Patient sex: F
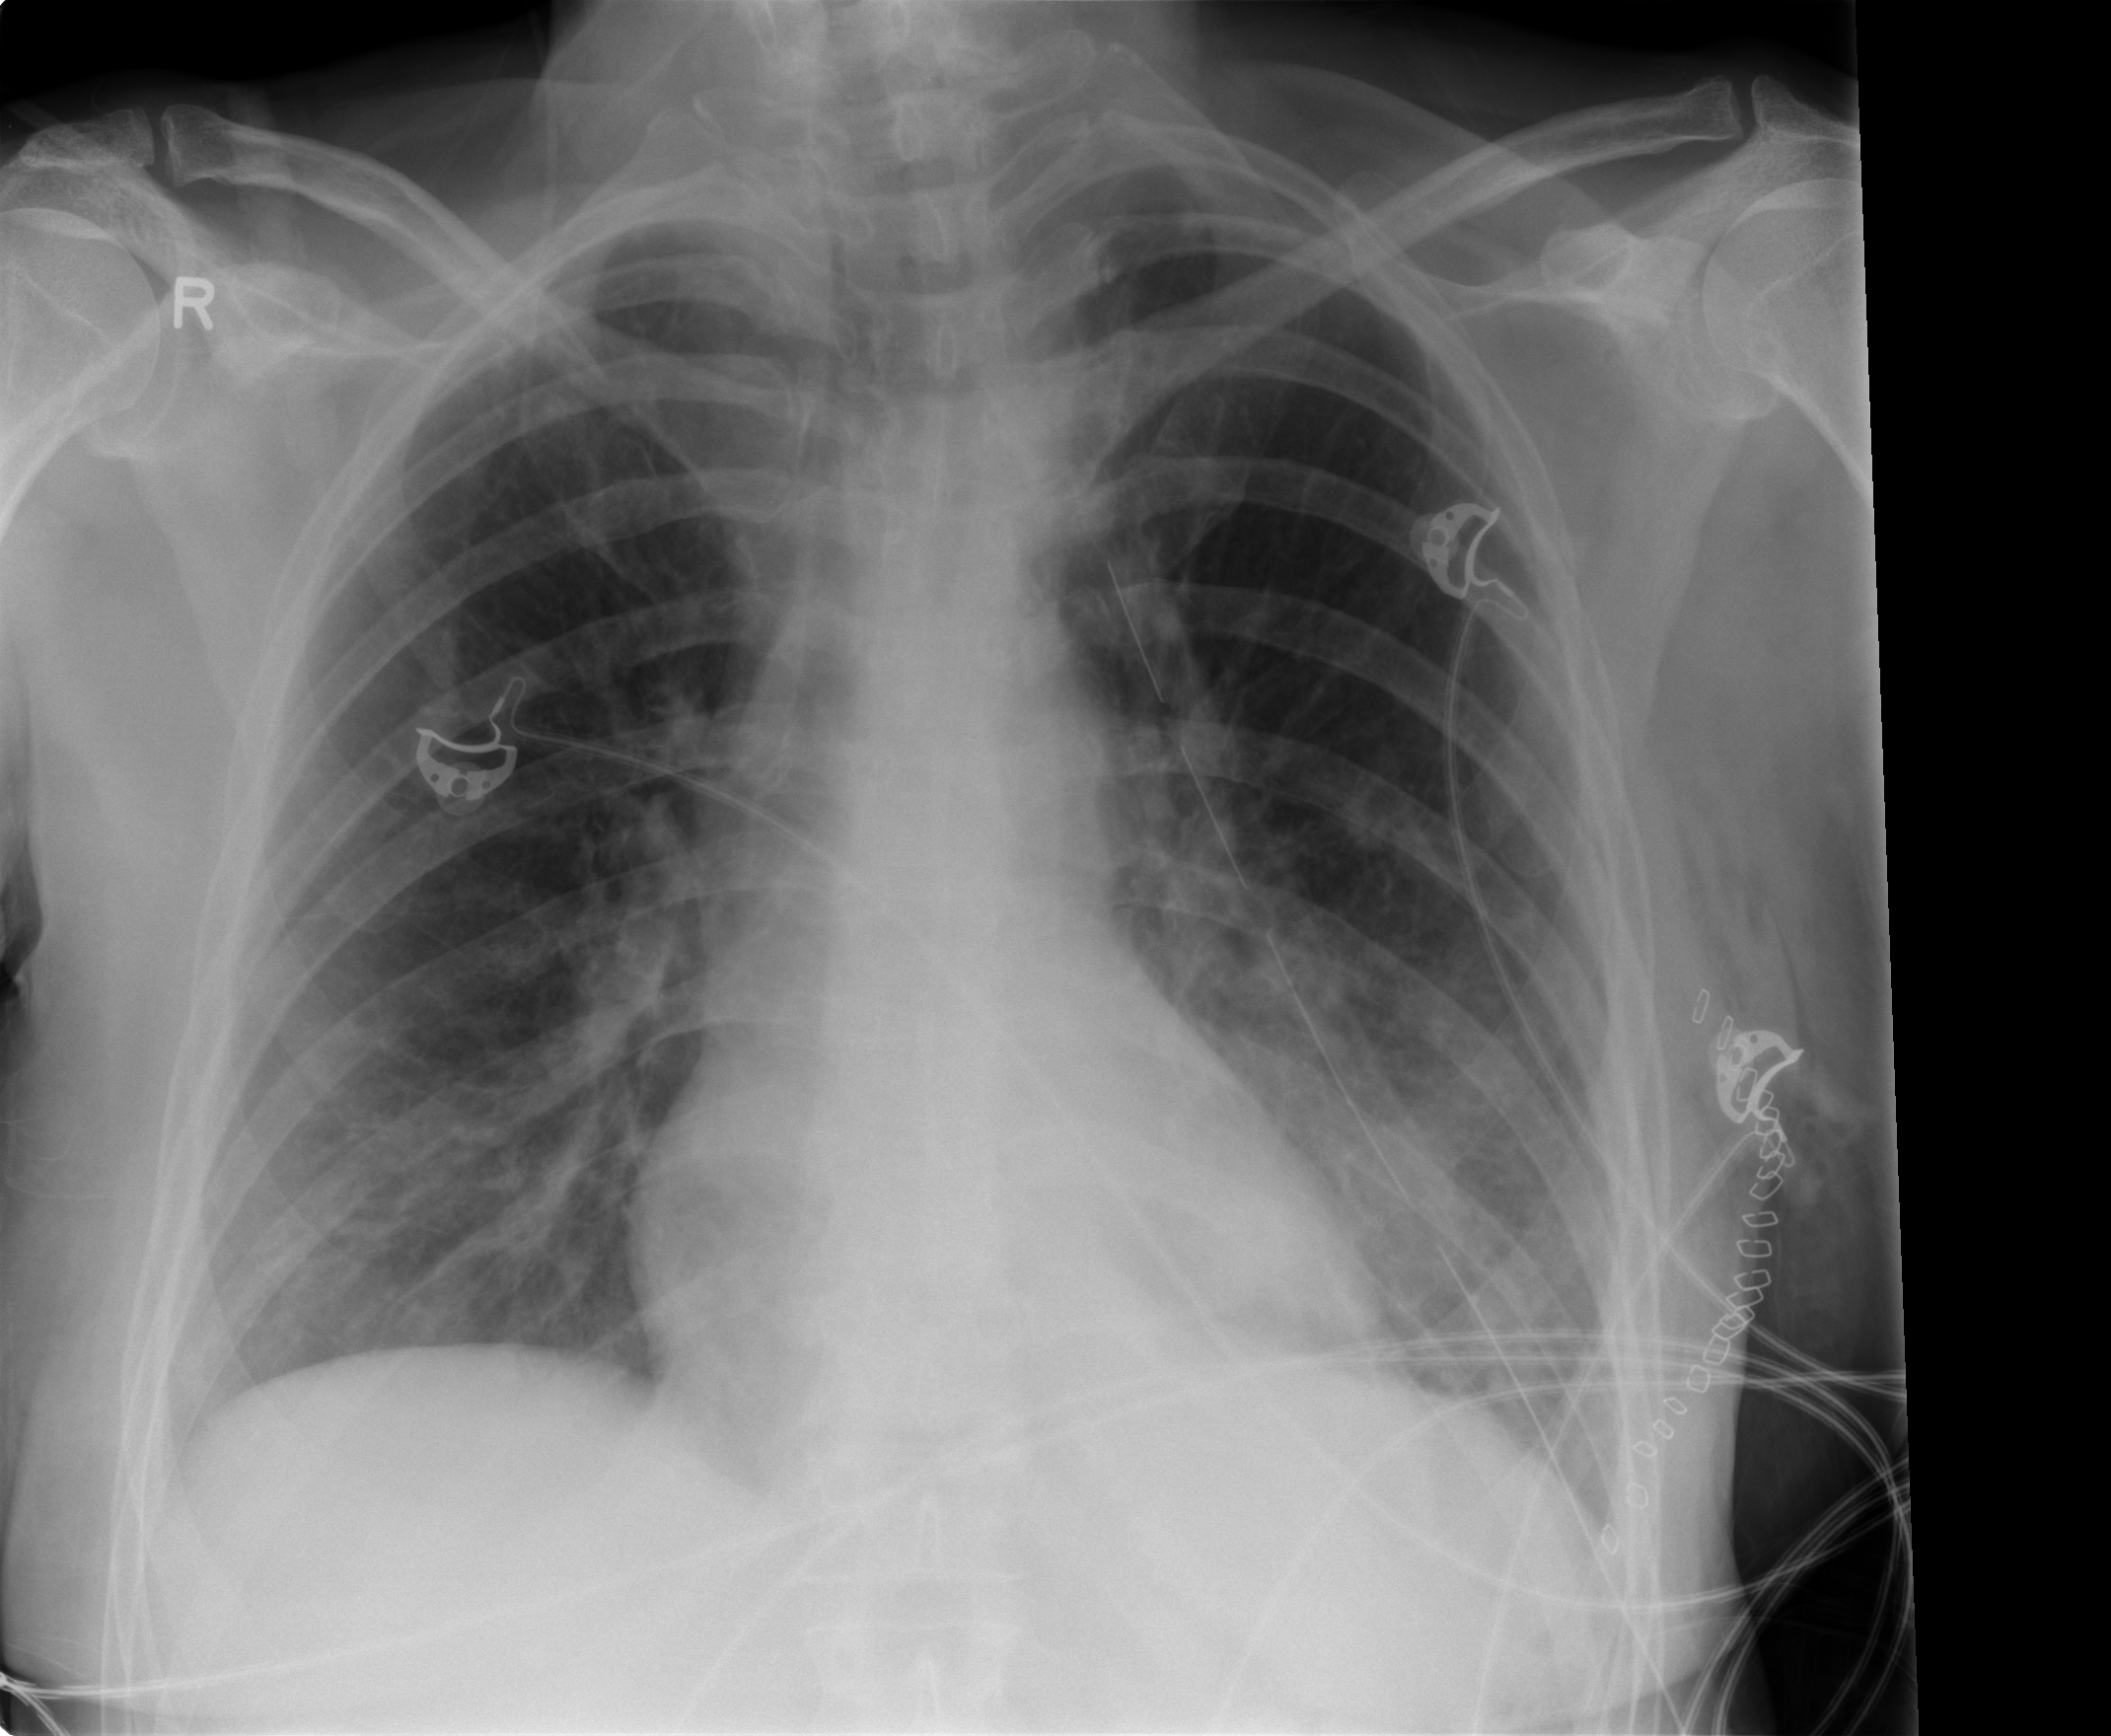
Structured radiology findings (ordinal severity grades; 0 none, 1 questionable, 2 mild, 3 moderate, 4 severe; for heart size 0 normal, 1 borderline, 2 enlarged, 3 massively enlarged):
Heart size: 0
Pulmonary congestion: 0
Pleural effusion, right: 0
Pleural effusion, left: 0
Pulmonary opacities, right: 0
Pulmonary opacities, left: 0
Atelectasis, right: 0
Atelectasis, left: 3